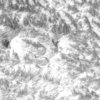
Label: not_dusty